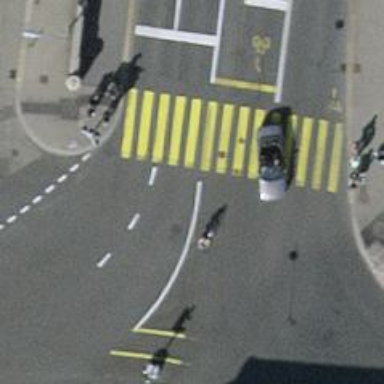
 there are traffic signals and zebra crossing."